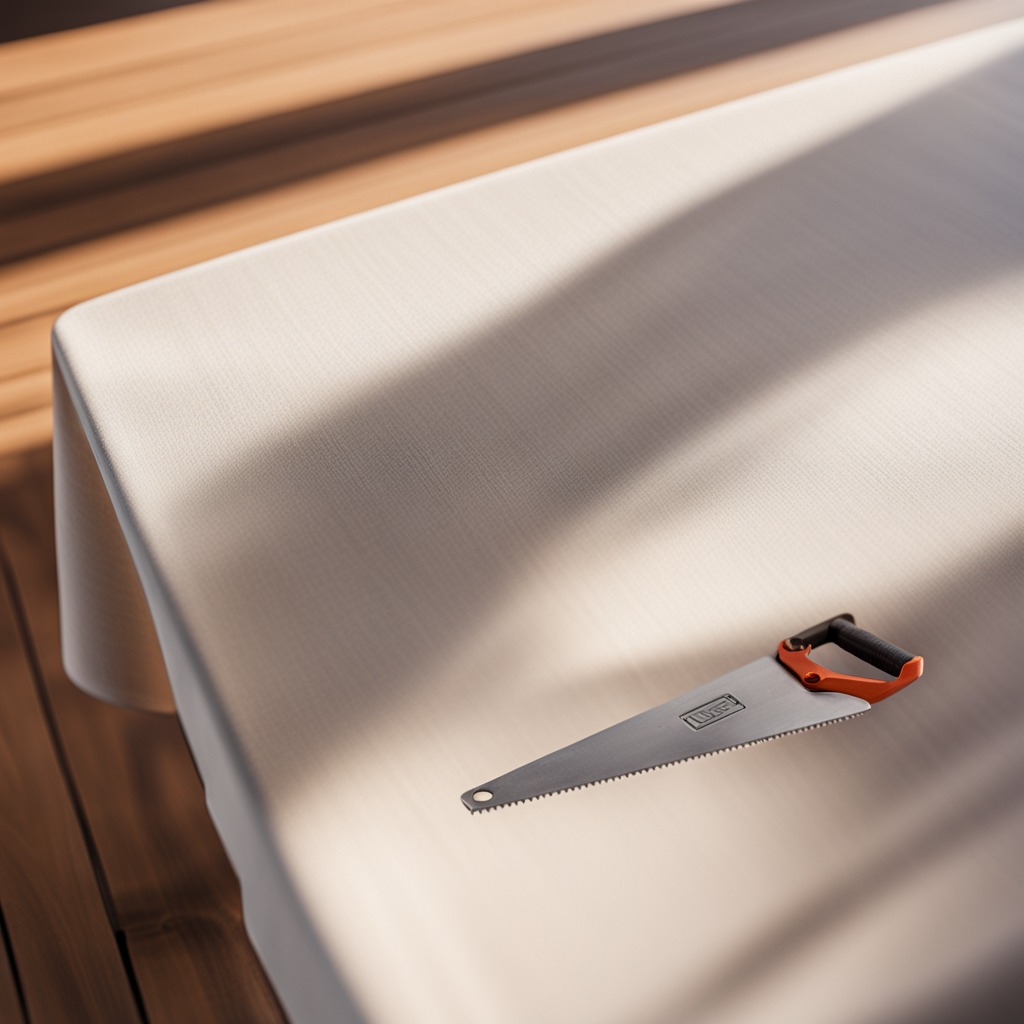
A metal saw lies on a wooden table in an outdoor workshop during daytime bright natural light soft shadows worn but beneath the cloth.